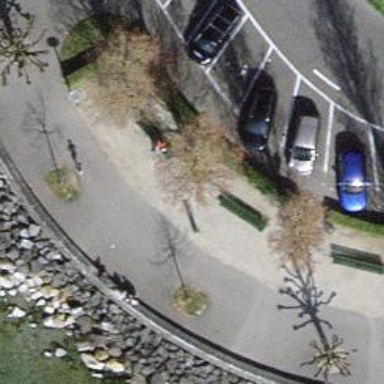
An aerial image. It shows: Bench for seating.